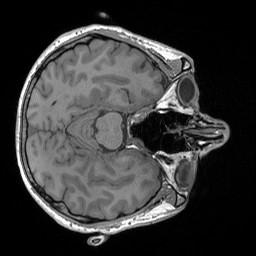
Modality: T1w
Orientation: axial
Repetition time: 2 s
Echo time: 0.00252 s